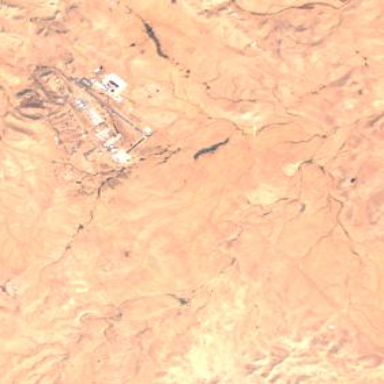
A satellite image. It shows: Military airfield.